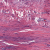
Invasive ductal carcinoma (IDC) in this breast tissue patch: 0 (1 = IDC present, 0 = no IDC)